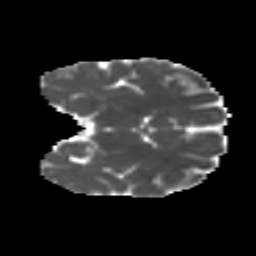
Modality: MD
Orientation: coronal
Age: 18
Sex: male
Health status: ill
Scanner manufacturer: ge
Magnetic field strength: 3 T
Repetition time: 6.758 s
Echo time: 0.0791 s